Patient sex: M
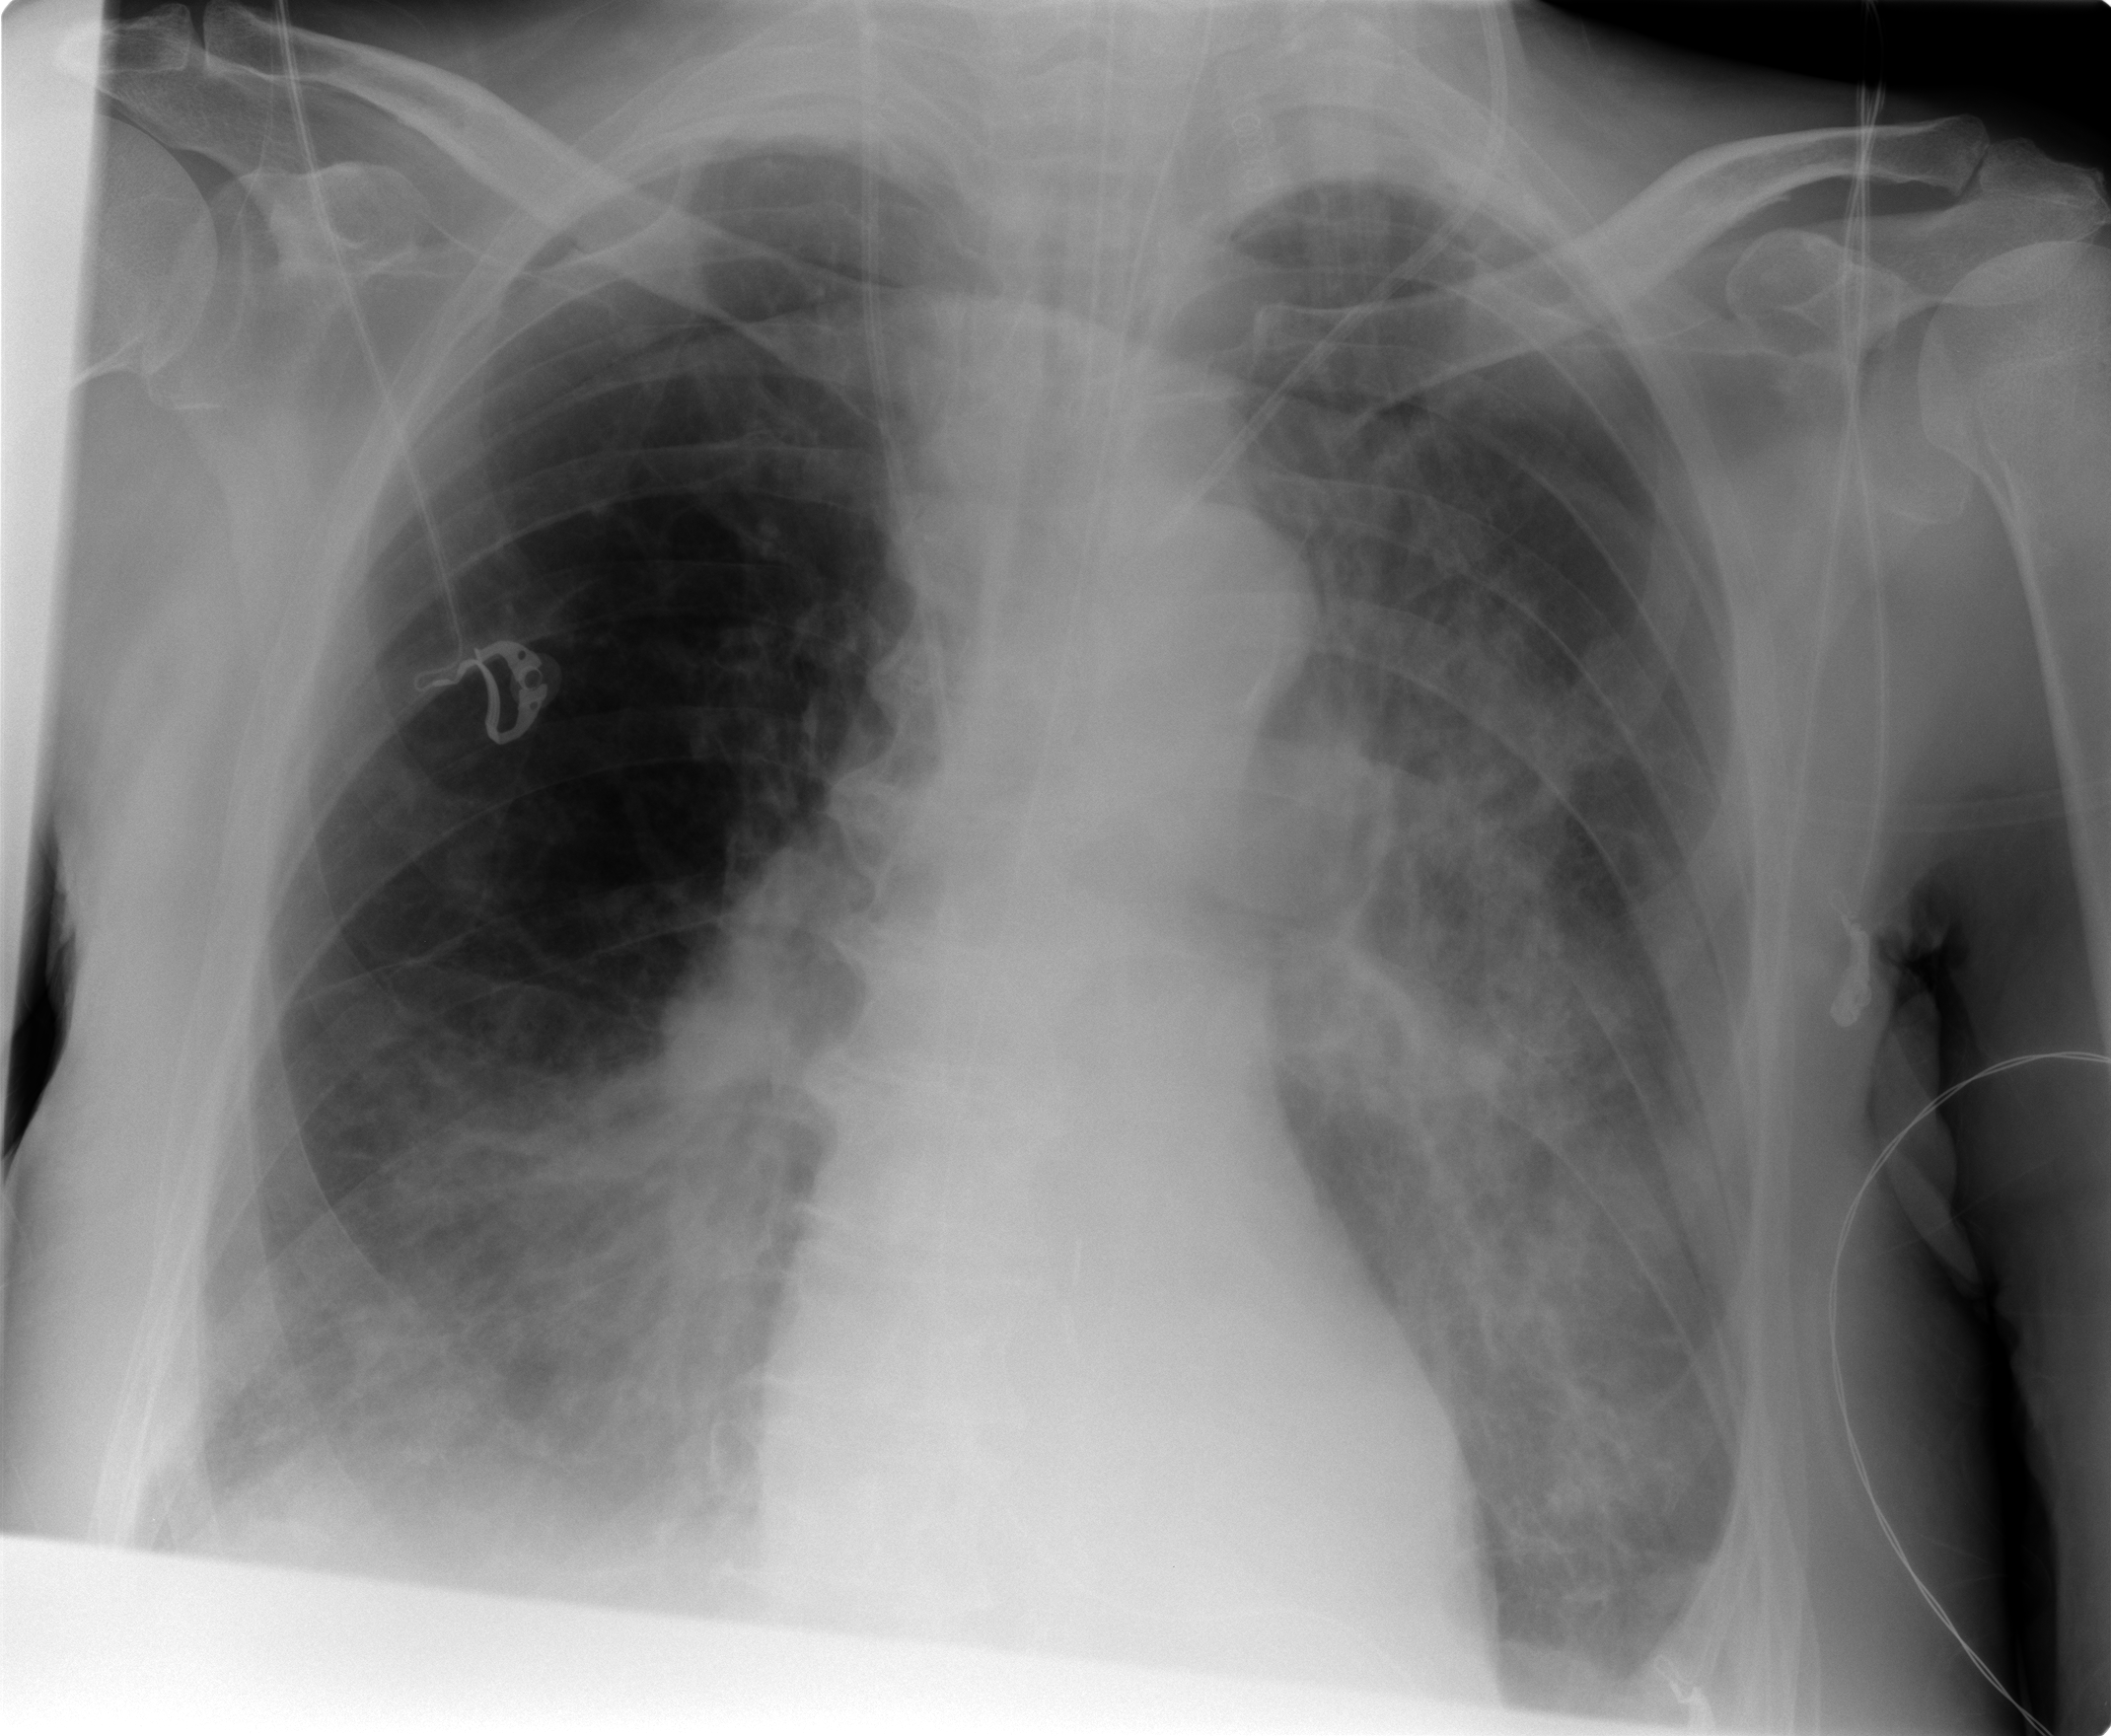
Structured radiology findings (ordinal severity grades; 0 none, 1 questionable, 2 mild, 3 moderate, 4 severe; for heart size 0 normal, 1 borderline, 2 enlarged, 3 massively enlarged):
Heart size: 0
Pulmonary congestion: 0
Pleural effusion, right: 2
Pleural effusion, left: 2
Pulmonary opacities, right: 2
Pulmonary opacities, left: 3
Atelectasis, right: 2
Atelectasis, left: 2